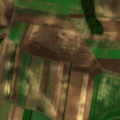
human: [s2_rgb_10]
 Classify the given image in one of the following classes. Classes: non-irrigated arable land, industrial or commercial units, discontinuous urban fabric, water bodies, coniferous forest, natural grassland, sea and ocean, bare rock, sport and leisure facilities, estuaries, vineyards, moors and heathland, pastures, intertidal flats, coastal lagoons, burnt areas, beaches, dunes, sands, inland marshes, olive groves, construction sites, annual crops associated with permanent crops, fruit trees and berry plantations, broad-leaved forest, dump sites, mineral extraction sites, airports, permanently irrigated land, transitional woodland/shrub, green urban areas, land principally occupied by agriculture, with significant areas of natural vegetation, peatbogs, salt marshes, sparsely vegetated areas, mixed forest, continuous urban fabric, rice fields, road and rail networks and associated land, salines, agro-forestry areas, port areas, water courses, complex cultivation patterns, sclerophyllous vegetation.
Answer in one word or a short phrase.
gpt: non-irrigated arable land, land principally occupied by agriculture, with significant areas of natural vegetation